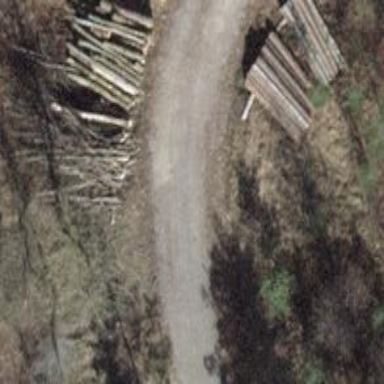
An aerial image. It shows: Compacted track road with grade3 tracktype.